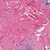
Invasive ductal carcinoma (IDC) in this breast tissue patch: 0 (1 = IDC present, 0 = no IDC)